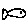
Label: fish